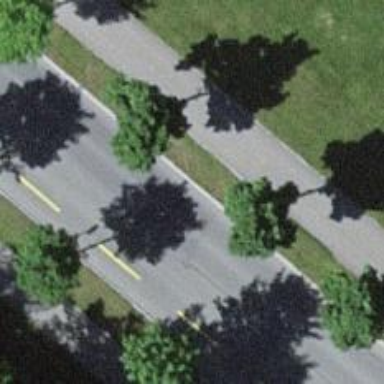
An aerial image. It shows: Asphalt road with primary highway designation and dedicated cycle lane on the left.